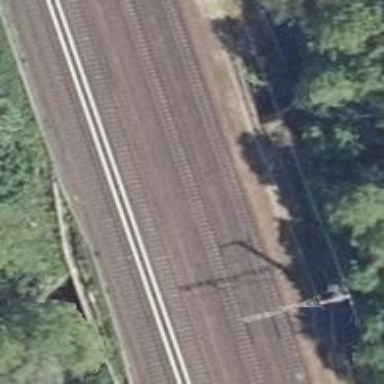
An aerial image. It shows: Bridge used by the electrified light rail system.